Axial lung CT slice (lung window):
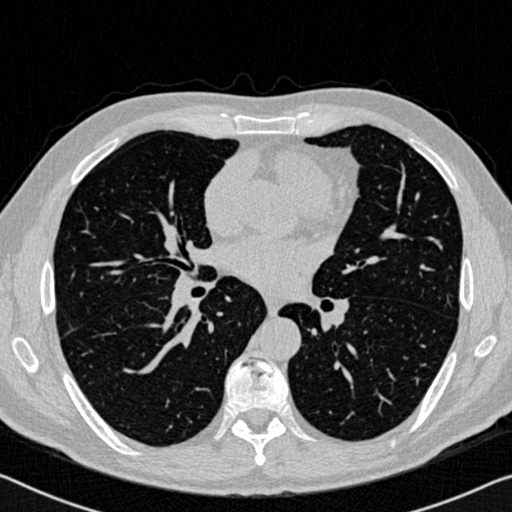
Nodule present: no